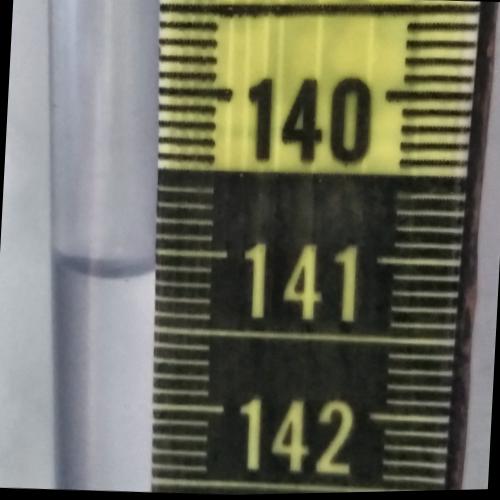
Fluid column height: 141.1 cm